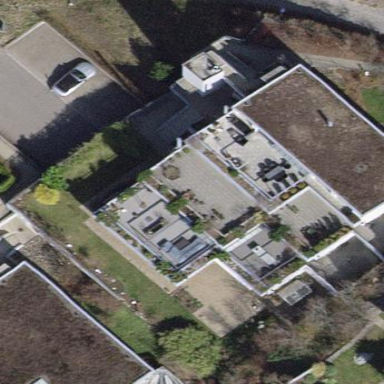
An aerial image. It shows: Terrace building.